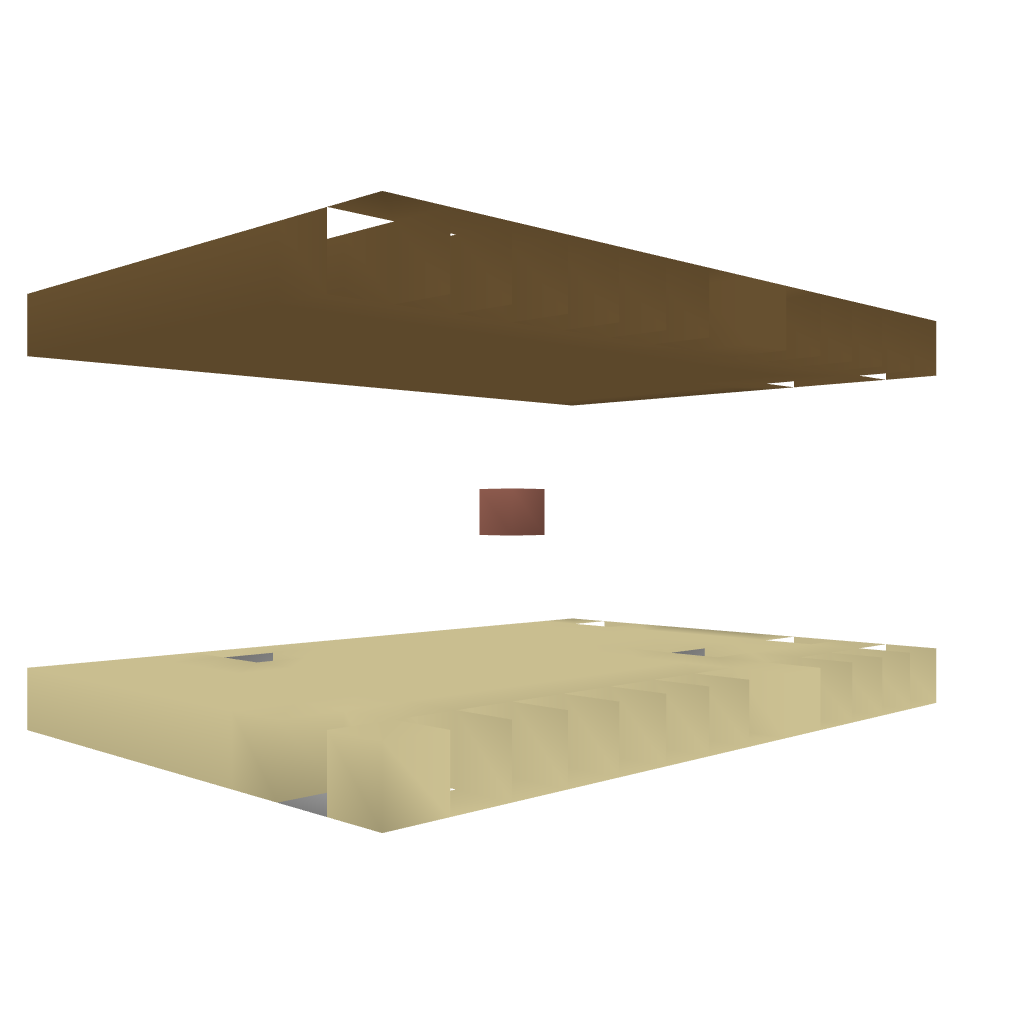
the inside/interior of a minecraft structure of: Factory Template